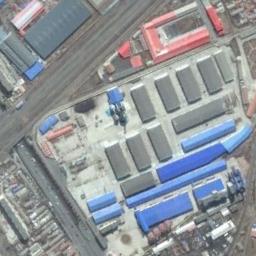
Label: industrial_area